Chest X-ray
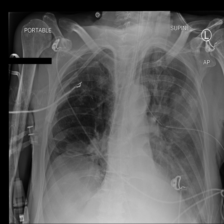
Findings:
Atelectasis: negative
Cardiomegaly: negative
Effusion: positive
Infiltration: negative
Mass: positive
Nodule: negative
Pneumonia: negative
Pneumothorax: negative
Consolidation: negative
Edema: negative
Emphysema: negative
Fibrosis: negative
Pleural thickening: negative
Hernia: negative